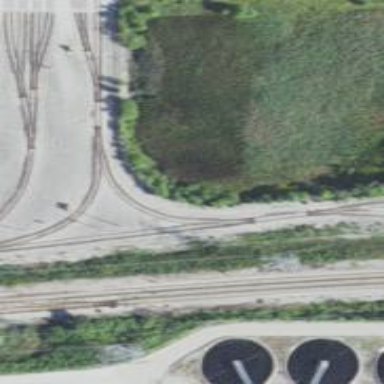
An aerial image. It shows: Electrified rail in service yard.